問題: 正六角形ABCDEFのがあり、線分DF上に点Pをとると三角形PCDの面積は5、三角形PEFの面積は2でした。このとき正六角形ABCDEFの面積はいくつですか。
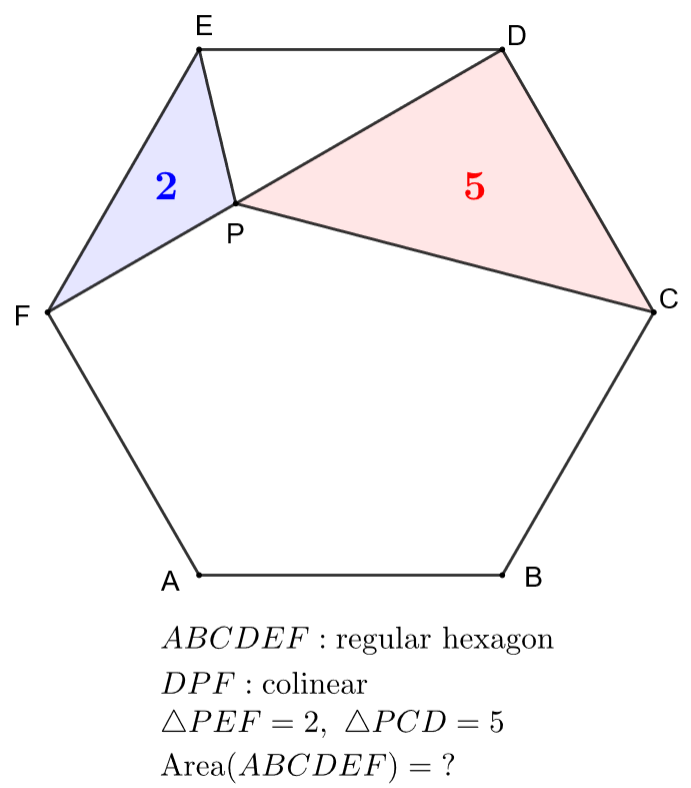
解答: 三角形PCDと三角形PDEの面積比は2:1であるから、三角形DEFの面積は9/2。求める面積はこれの6倍なので27。
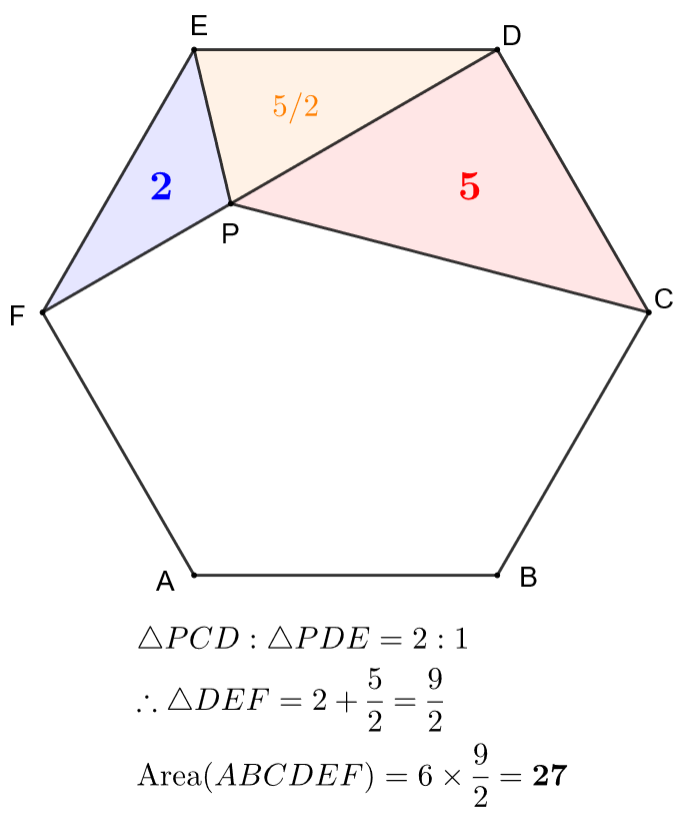
答え: 27
タグ: 正六角形、1:2:√3